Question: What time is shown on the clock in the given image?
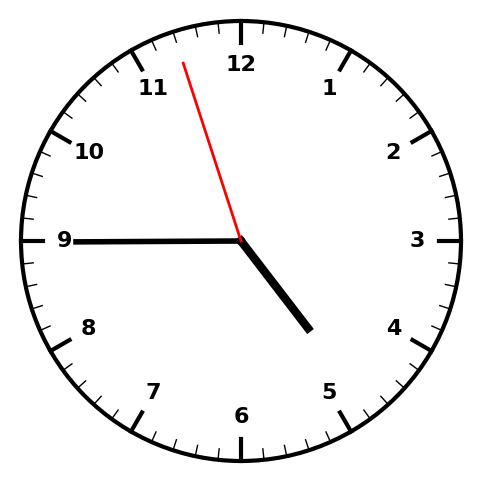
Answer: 04:44:57